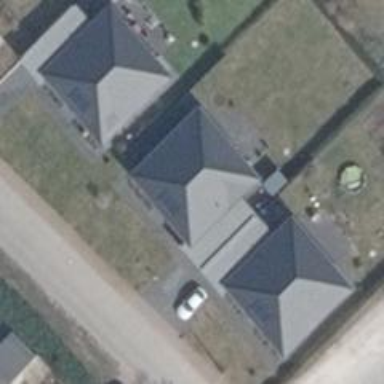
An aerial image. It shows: Residential building with red hipped roof.